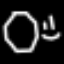
Label: octagon